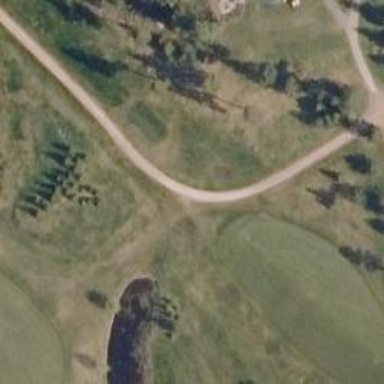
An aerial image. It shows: Service road designated as golf cart path.